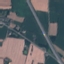
Land use / land cover: Highway